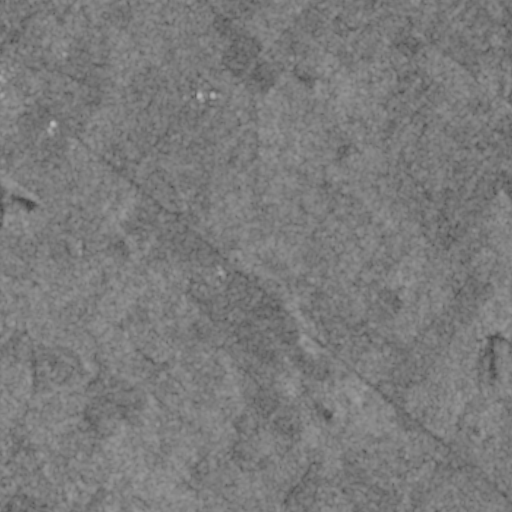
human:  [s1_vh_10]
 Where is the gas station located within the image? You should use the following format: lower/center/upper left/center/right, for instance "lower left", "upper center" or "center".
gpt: The gas station is located in the upper left of the image.
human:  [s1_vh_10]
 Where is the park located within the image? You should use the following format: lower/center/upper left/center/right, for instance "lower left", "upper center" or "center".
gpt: The park is located in the upper left of the image.
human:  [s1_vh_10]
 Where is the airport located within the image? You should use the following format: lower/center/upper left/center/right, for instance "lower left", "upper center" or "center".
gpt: There is no airport in the image.

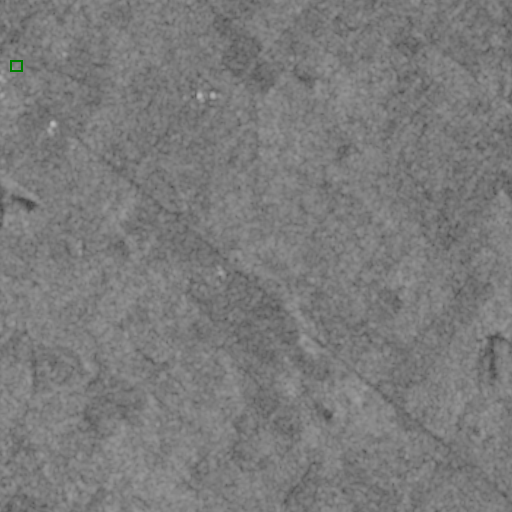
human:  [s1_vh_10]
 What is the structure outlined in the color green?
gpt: The structure outlined in green is a park.
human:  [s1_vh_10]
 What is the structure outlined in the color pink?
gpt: There is no pink outline.